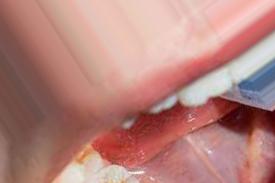
Condition: Caries